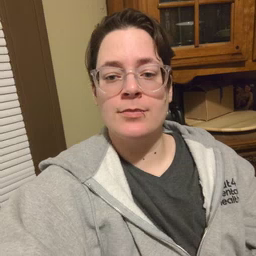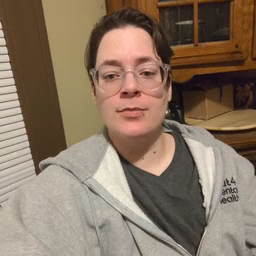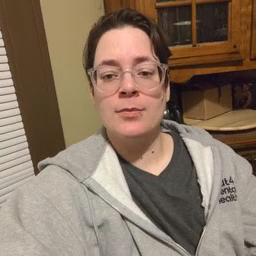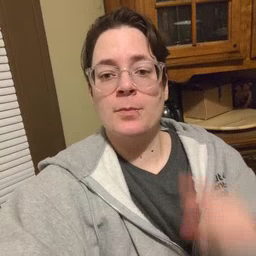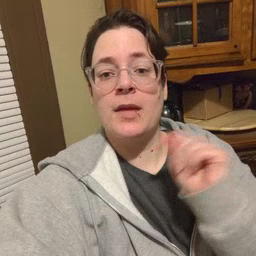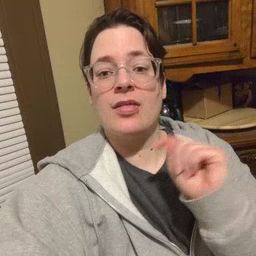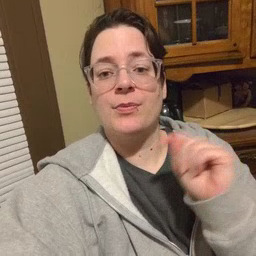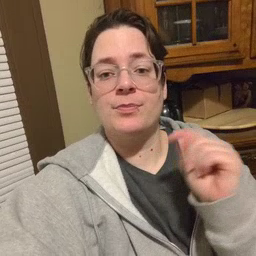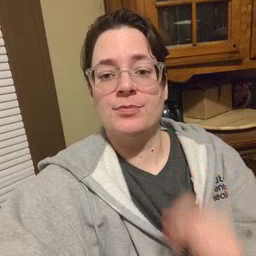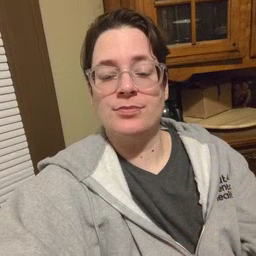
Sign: potty